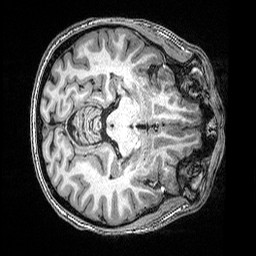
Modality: T1w
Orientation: axial
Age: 28
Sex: male
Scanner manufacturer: siemens
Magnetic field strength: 3 T
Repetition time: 2.53 s
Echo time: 0.0035 s